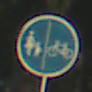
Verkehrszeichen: GetrennterRadUndGehwegRadwegRechts
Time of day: SunriseSunset
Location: Outdoor (Suburban)
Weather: Clear
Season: NotSpecified
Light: Natural